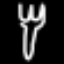
Label: fork